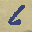
Label: 6